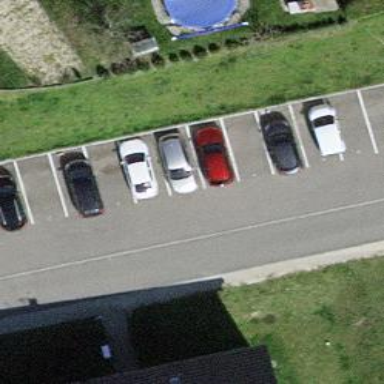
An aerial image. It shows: Street-side parking area.